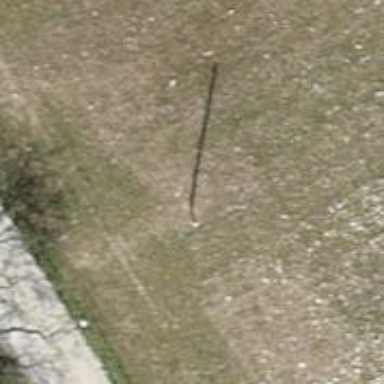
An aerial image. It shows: Power pole.